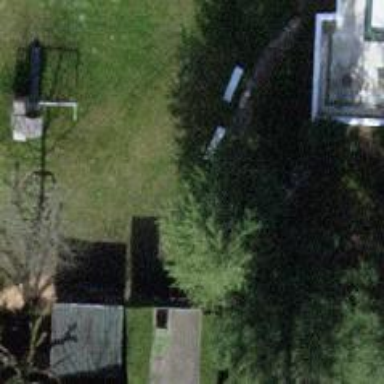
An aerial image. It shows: Driveway tunnel.